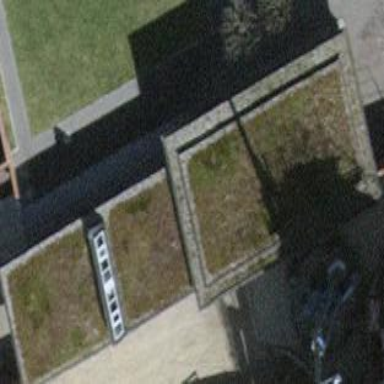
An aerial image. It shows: Public building.